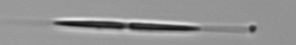
Label: pennate_Pseudo-nitzschia